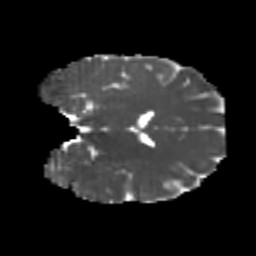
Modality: MD
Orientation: coronal
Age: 20
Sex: female
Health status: healthy
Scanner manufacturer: philips
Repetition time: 7.386 s
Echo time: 0.08599 s